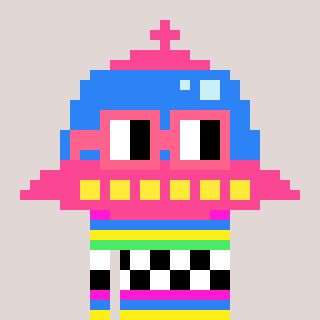
a pixel art character with square pink glasses, a ufo-shaped head and a bege-colored body on a warm background